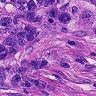
Metastatic tissue present: yes